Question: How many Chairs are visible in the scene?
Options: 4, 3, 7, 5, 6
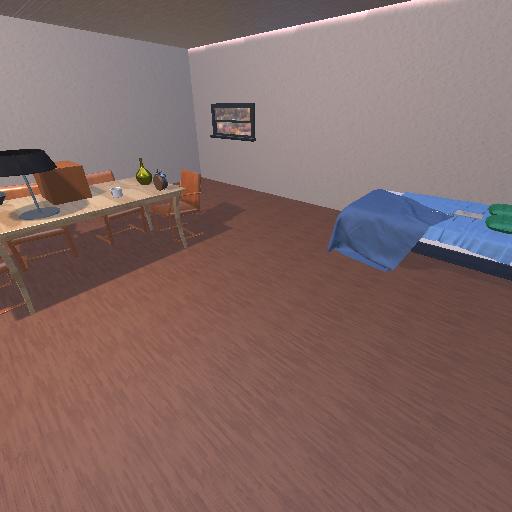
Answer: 4